Field crop: tomato
Growth stage: 1
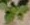
Species: solanum